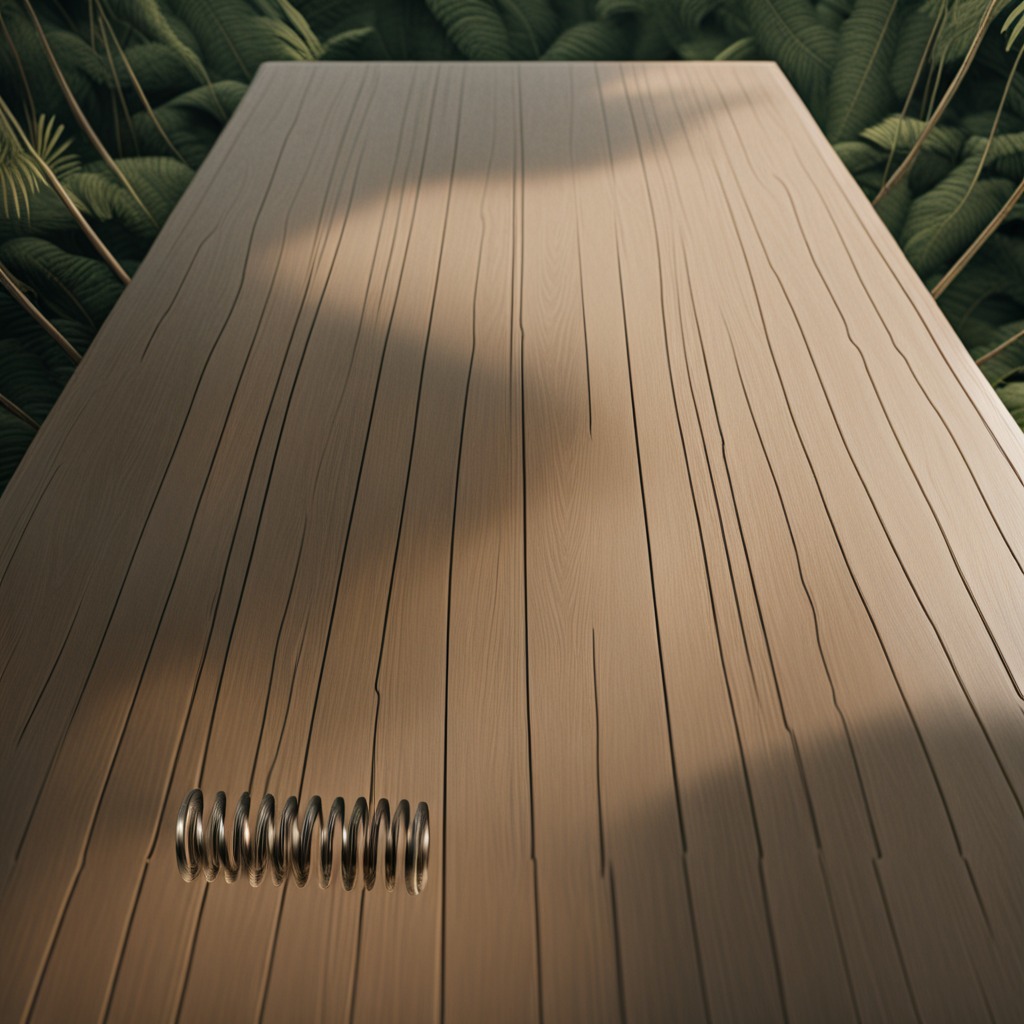
A coiled metal spring lies on a wooden table inside a jungle field workshop tent humid ambient light worn but